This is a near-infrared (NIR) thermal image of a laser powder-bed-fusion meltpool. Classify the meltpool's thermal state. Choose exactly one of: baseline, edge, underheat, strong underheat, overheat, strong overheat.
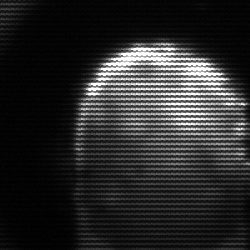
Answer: baseline